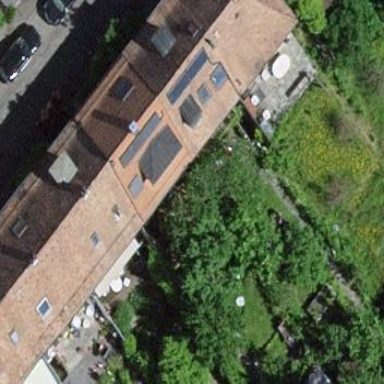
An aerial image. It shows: Terrace building.